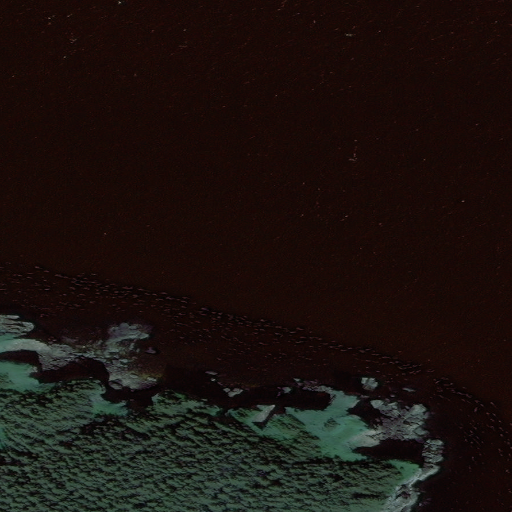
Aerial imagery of cape in Alaska named Posliedni Point containing only unknown